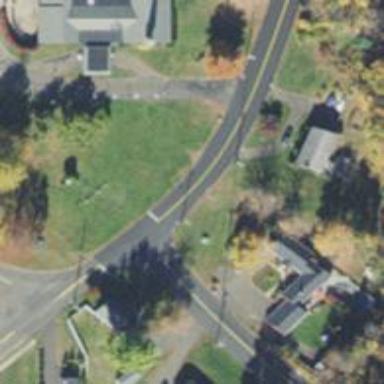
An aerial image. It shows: Stop road.